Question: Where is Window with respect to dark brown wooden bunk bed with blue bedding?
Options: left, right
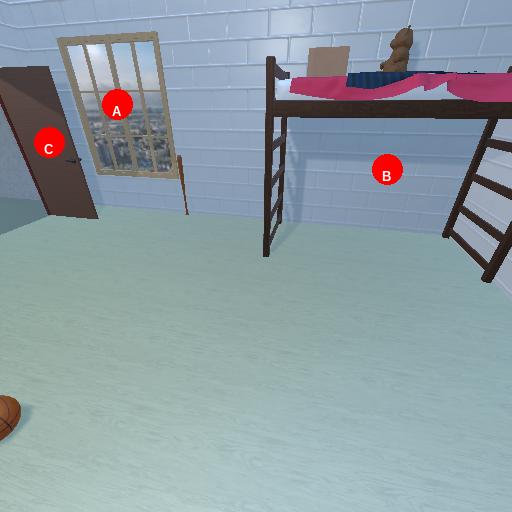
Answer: left